Question: I used the control, click a button, and drag the line to the target view controller method to link my two view controllers.
It worked fine but when I changed one of my view controller's classes, xCode goes to a page named main.m, minimizes my iOS Stimulator, and throws this error:
'''
Terminating app due to uncaught exception 'NSInternalInconsistencyException', reason: '- [UITableViewController loadView] loaded the "33a-uy-08f-view-H7E-W0-NvO" nib but didn't get a UITableView.'
'''
How do I fix this?
ViewController.h:
'''
#import <UIKit/UIKit.h>
@interface ViewController : UIViewController
@end
'''
Game.h:
'''
#import <UIKit/UIKit.h>
@interface Game : UITableViewController
@end
'''
Main.storyboard:

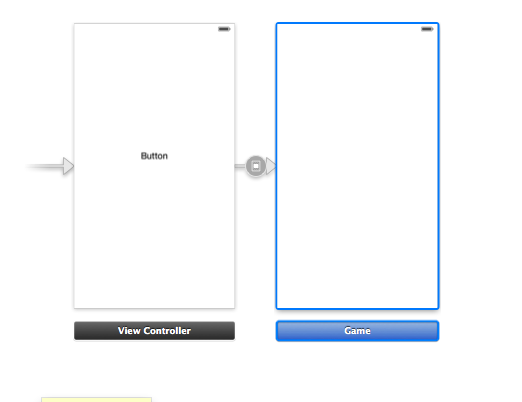
Answer: May be its because you created a subclass of 'UITableViewController' but you xib has no 'UITableView'. If you make you class as a subclass of UIViewController which conforms to the 'UITableViewDelegate' and 'UITableViewDataSource' protocols and this will go away.
Hope this helps.. :)
Here is the problem
'''
@interface Game : UITableViewController
'''
You see, Game is a subclass of 'UITableViewController' but in your storybord there is no 'UITableView'. A subclass of 'UItableViewController' needs to have a 'UITableView' in xib. Change the code to this:
'''
@interface Game : UIViewController
'''
Hope it'll solve your problem.